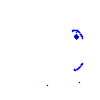
Particle: pion